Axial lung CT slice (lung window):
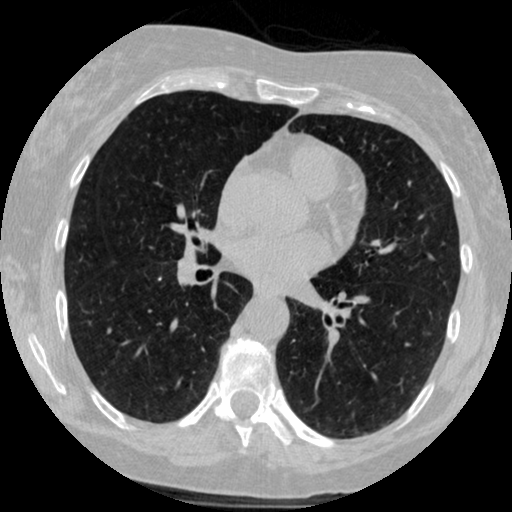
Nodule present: no